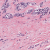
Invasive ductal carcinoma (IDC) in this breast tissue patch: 1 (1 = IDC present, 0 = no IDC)